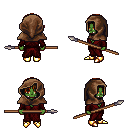
a pixel art fantasy rpg character, female body template, orc, green skin, red robe, metal pants, dark blonde plain hairstyle, cloth hood, gold boots, spear, four views (front, back, left, right), 2x2 character sprite sheet, small pixel art, hard edges, no anti-aliasing